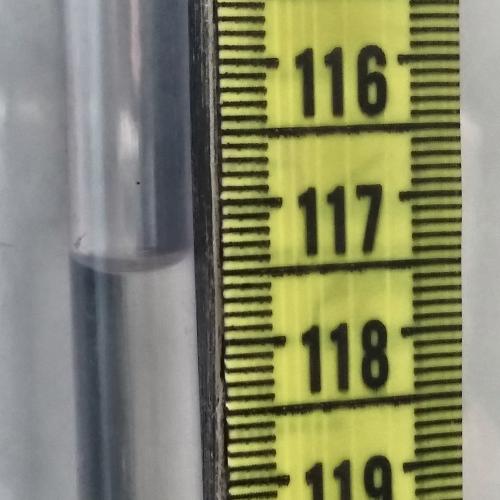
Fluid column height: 117.4 cm